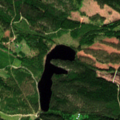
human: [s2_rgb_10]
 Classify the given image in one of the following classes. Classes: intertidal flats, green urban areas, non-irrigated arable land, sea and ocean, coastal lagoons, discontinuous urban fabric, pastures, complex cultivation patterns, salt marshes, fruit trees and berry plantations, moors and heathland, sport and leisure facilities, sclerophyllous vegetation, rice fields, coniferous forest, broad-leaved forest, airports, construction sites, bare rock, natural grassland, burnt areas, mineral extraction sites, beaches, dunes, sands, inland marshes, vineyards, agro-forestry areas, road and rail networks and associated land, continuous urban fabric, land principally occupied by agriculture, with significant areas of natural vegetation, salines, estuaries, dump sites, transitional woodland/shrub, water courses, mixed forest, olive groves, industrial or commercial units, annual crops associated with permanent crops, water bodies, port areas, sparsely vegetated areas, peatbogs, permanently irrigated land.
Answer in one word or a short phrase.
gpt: coniferous forest, mixed forest, transitional woodland/shrub